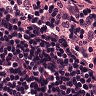
Metastatic tissue present: no